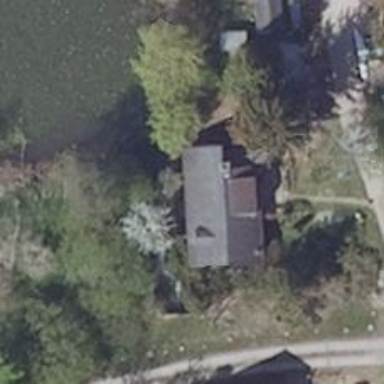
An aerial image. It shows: Watermill.